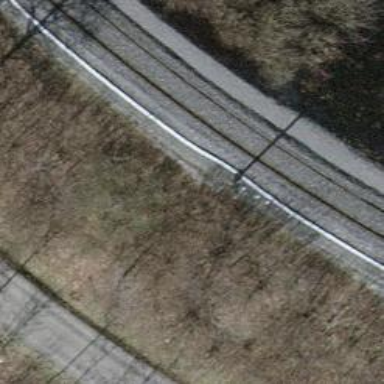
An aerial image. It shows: Catenary mast for power lines.